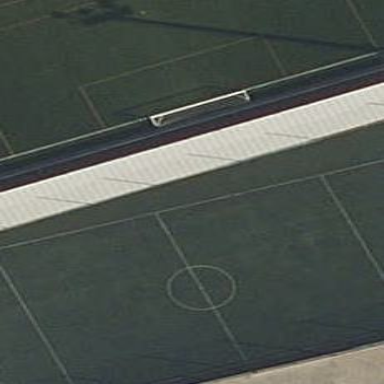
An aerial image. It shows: Soccer pitch for outdoor sports and leisure activities.